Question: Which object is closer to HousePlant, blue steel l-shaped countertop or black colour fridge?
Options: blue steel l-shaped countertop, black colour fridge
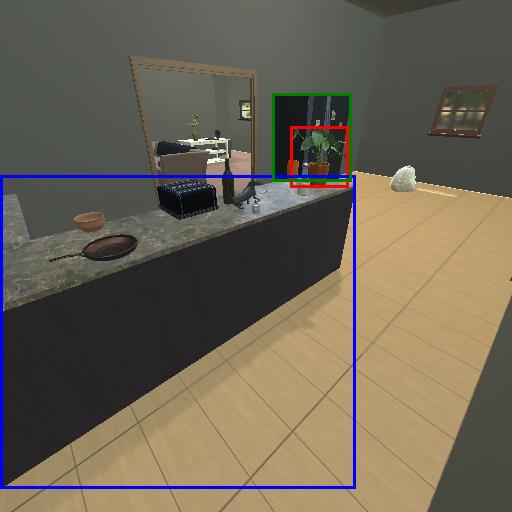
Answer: blue steel l-shaped countertop